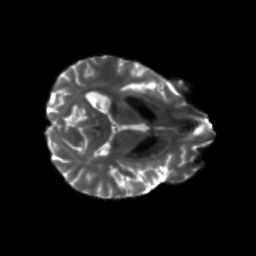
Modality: T2w
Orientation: axial
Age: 60
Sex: male
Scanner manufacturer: siemens
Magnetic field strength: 3 T
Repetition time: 5.25 s
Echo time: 0.08 s